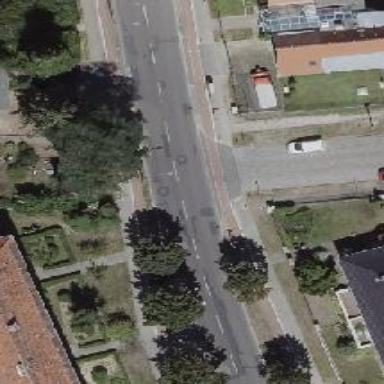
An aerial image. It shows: Tertiary road with asphalt surface. There is separate cycle track and sidewalks on both sides. The road is marked with lane markings.